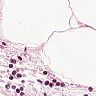
Metastatic tissue present: no